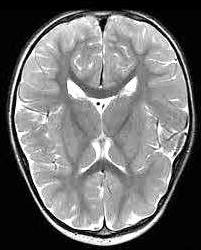
Label: notumor